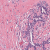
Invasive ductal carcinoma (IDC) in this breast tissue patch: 0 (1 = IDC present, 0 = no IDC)